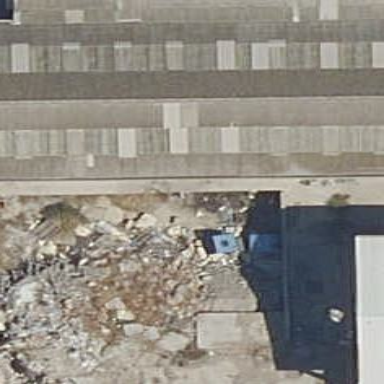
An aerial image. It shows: Industrial building.